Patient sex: M
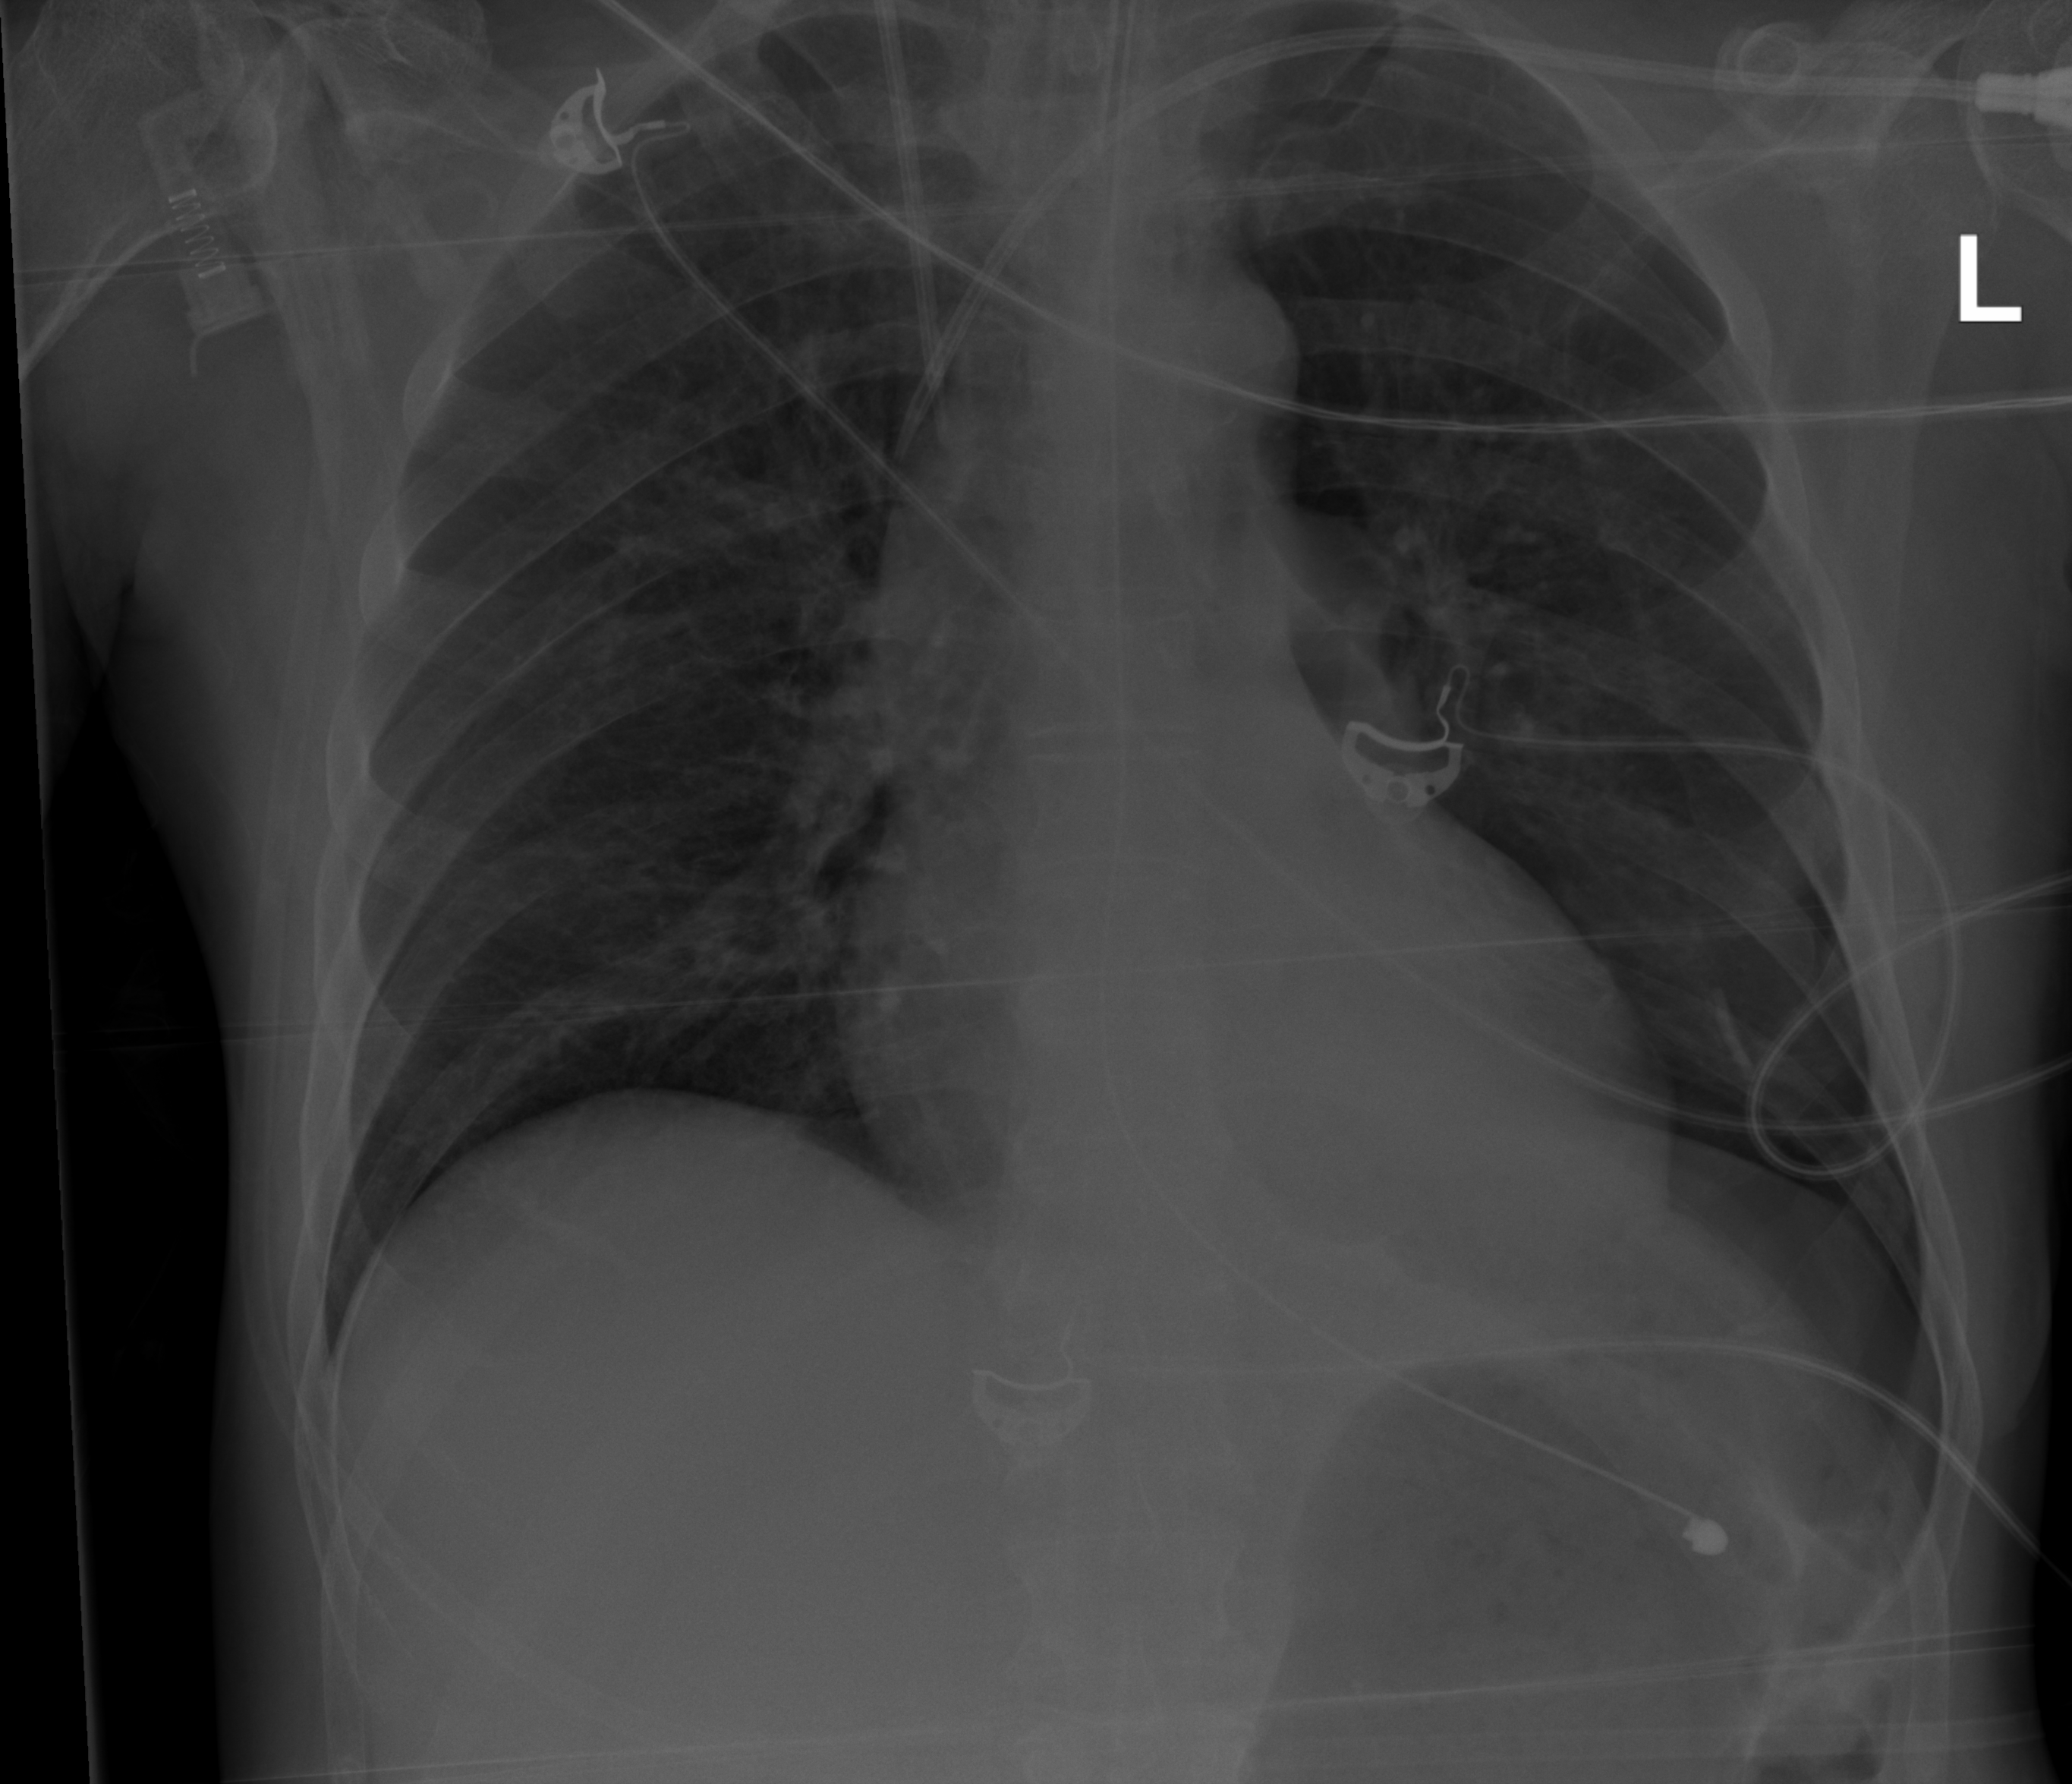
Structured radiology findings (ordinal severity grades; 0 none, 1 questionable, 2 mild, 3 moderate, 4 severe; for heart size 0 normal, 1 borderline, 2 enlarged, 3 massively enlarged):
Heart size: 0
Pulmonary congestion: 0
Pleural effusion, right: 0
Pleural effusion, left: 2
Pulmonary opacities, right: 0
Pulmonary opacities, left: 0
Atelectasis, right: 0
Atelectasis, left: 2